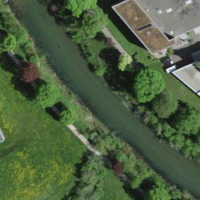
EUNIS habitat code: 15
Species observed at this site:
Corylus avellana
Fraxinus excelsior